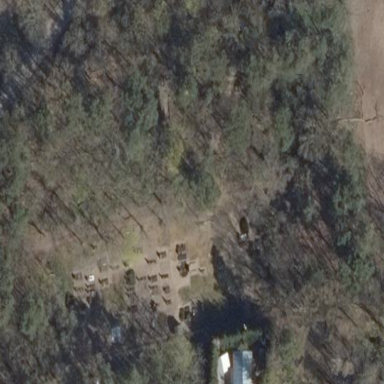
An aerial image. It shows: Cemetery surrounded by chain link fence.